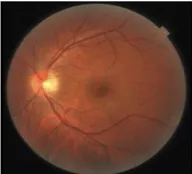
OCT showing disappearance of serous retinal detachment in the right eye (E).
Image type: ophthalmic_imaging (fundus_photograph)